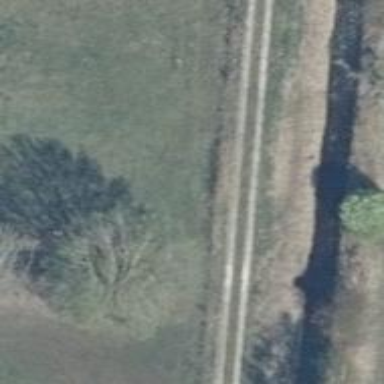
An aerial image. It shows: Track with grade 4 track type.